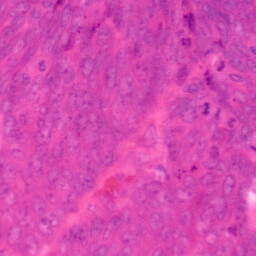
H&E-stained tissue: Colon